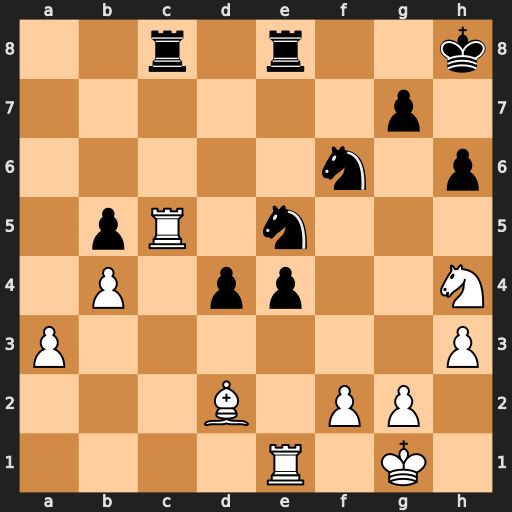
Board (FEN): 2r1r2k/6p1/5n1p/1pR1n3/1P1pp2N/P6P/3B1PP1/4R1K1
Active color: w
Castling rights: -
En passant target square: -
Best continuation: Rxe5 Rxe5 Ng6+ Kg8 Nxe5